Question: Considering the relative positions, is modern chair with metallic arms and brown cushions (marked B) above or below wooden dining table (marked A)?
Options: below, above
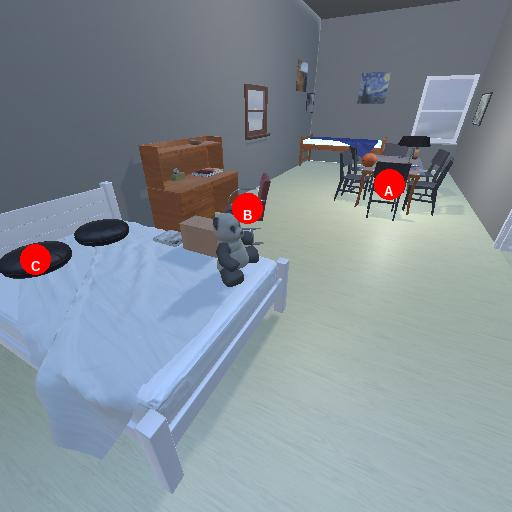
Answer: below